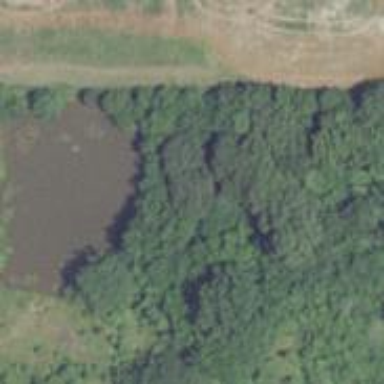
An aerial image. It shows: Pond with natural water.